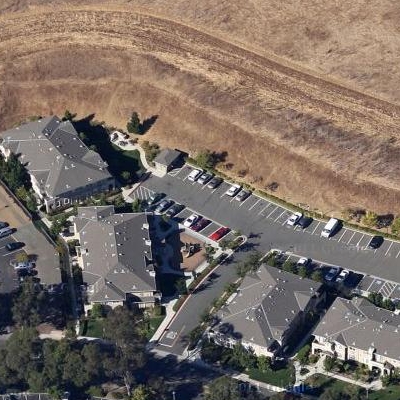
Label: Resident